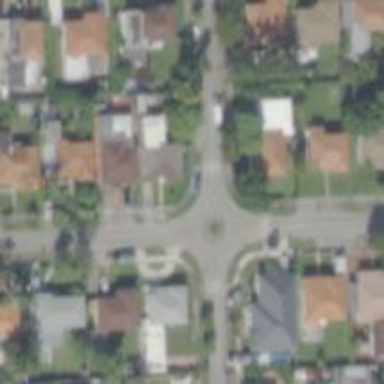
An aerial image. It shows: Residential road with roundabout.